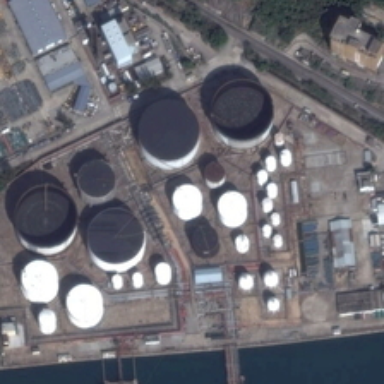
The oil tanker is equipped with a large number of oil tanks in the dark .